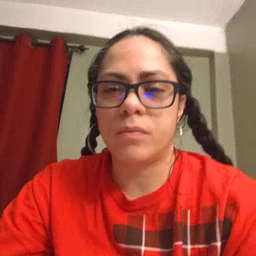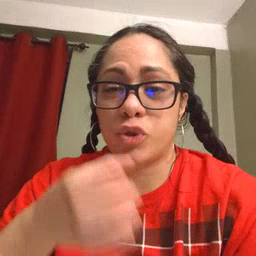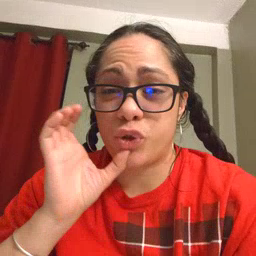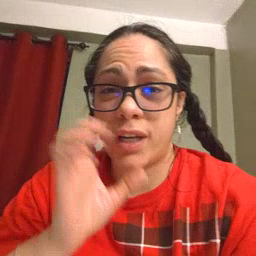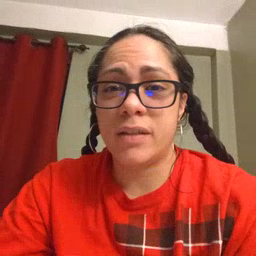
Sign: drink